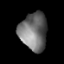
Tissue: lung
Cell type: Others
Senescence score: 0.2036
Nuclear area (px): 1015
Mean DAPI intensity: 112.175